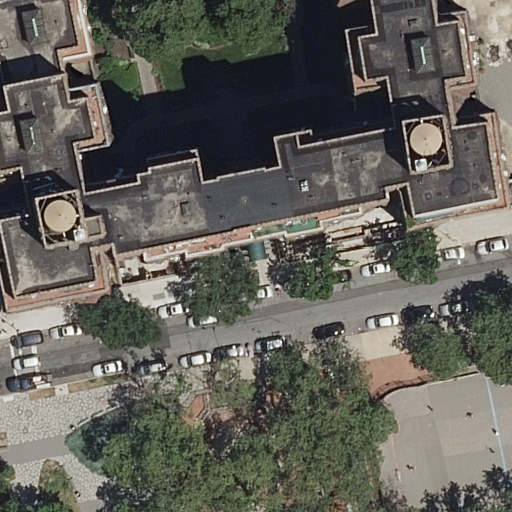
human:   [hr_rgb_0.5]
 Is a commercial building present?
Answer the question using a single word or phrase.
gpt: no

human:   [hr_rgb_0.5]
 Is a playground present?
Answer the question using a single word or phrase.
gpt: yes

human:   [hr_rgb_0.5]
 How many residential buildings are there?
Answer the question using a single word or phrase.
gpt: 1

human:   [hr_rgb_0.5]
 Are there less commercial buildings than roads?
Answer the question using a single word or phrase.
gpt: yes

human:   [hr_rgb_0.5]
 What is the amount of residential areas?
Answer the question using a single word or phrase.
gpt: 1

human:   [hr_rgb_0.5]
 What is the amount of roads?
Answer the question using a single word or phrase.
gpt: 6

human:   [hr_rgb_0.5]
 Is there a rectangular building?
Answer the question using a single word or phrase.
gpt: no

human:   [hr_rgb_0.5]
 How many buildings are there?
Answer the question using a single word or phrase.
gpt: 1

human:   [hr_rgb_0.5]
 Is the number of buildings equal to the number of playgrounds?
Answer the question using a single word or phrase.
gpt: yes

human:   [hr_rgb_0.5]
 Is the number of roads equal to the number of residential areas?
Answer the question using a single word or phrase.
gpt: no

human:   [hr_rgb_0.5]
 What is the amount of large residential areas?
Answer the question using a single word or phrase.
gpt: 1

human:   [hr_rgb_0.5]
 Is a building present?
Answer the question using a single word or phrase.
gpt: yes

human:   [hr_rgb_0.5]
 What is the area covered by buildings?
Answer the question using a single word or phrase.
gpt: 3686m2

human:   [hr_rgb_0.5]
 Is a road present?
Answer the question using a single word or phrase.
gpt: yes

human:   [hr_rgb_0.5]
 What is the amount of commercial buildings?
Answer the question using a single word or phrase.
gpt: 0

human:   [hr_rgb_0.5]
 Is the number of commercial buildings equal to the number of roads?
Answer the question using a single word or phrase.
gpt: no

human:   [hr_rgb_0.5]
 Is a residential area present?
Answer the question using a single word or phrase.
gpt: yes

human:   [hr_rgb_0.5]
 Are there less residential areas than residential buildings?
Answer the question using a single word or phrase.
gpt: no

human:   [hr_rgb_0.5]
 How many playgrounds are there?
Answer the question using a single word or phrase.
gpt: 1

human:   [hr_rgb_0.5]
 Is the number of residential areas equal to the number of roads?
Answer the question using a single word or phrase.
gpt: no

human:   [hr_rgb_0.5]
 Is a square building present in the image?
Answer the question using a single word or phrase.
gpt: no

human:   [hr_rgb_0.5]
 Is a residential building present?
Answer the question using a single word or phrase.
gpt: yes

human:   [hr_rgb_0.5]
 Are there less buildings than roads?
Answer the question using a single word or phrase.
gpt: yes

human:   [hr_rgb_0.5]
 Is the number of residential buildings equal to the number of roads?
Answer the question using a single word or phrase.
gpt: no

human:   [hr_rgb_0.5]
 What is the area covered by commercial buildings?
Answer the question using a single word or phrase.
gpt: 0m2

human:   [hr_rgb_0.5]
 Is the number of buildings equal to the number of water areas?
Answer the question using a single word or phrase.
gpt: no

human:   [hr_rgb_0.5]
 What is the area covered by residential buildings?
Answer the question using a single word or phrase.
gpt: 3686m2

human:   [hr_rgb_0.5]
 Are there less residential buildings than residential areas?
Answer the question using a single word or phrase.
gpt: no

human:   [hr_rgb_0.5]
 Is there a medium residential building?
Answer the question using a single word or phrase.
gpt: no

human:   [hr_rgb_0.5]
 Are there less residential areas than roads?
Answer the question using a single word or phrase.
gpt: yes

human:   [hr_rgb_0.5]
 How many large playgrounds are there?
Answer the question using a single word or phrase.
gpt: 0

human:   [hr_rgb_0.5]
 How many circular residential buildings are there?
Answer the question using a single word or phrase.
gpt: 0

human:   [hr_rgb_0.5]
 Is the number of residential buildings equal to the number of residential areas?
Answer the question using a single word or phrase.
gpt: yes

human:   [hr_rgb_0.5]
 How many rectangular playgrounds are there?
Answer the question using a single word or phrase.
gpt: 1

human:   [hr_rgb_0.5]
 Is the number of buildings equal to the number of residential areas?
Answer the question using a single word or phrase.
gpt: yes

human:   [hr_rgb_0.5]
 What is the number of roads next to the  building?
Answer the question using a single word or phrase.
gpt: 6

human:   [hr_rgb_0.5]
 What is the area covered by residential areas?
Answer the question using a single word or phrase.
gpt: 3225m2

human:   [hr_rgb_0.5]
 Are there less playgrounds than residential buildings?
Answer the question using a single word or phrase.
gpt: no

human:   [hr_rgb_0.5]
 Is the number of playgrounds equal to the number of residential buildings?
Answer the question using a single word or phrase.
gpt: yes

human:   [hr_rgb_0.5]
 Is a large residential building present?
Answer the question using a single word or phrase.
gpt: yes

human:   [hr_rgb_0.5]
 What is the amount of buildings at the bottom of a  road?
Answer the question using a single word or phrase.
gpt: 0

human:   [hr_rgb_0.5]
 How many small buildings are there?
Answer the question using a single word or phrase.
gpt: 0

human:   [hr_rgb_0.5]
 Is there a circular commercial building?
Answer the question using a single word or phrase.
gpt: no

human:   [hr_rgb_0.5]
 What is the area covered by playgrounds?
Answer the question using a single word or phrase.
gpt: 179m2

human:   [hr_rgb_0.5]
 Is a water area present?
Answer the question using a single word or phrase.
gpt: no

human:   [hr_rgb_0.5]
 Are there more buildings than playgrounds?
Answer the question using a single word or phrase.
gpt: no

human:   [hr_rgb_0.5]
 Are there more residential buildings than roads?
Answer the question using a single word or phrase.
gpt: no

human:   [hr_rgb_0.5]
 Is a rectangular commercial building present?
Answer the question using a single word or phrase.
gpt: no

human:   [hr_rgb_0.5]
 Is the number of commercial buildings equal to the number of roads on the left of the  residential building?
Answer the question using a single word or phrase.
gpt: no

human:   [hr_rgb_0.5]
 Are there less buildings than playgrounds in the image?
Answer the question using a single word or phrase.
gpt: no

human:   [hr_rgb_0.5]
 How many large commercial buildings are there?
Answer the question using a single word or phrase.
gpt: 0

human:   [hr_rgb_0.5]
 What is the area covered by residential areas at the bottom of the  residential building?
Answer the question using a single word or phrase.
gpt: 3225m2

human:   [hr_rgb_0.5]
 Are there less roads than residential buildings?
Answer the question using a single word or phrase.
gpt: no

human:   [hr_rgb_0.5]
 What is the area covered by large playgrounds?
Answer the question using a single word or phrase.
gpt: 0m2

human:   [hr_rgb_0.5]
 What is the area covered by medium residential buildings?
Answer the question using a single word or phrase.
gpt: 0m2

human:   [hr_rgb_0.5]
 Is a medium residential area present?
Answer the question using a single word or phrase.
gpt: no

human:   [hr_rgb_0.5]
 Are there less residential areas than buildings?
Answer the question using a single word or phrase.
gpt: no

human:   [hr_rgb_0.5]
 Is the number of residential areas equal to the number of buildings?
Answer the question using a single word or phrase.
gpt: yes

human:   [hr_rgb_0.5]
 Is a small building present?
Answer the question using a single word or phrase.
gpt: no

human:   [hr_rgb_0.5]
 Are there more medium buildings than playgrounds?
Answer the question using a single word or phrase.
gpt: no

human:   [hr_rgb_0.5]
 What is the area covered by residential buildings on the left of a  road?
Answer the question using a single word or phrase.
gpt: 0m2

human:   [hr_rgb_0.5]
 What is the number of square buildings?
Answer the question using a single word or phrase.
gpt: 0

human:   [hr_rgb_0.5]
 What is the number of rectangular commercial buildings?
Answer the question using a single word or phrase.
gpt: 0

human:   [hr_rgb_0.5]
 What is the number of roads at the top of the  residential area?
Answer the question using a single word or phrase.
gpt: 0